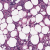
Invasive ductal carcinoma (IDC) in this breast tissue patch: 0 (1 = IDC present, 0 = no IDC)